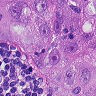
Metastatic tissue present: yes